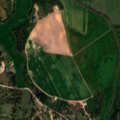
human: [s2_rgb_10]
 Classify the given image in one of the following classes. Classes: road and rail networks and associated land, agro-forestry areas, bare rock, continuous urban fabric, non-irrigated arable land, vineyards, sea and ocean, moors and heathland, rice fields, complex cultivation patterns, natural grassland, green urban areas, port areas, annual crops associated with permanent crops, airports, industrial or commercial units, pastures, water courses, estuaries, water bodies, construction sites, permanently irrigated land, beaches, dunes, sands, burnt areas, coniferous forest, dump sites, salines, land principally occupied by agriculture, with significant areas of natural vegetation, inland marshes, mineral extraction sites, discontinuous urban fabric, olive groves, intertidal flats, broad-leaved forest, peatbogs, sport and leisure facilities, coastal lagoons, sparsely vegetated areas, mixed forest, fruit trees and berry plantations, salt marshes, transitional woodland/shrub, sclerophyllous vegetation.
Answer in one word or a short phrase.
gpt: permanently irrigated land, agro-forestry areas